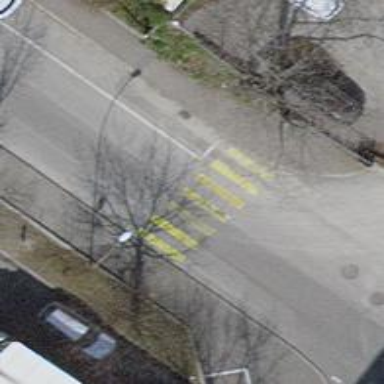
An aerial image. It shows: Uncontrolled footway crossing with markings.